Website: bh-photo
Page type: billing-address
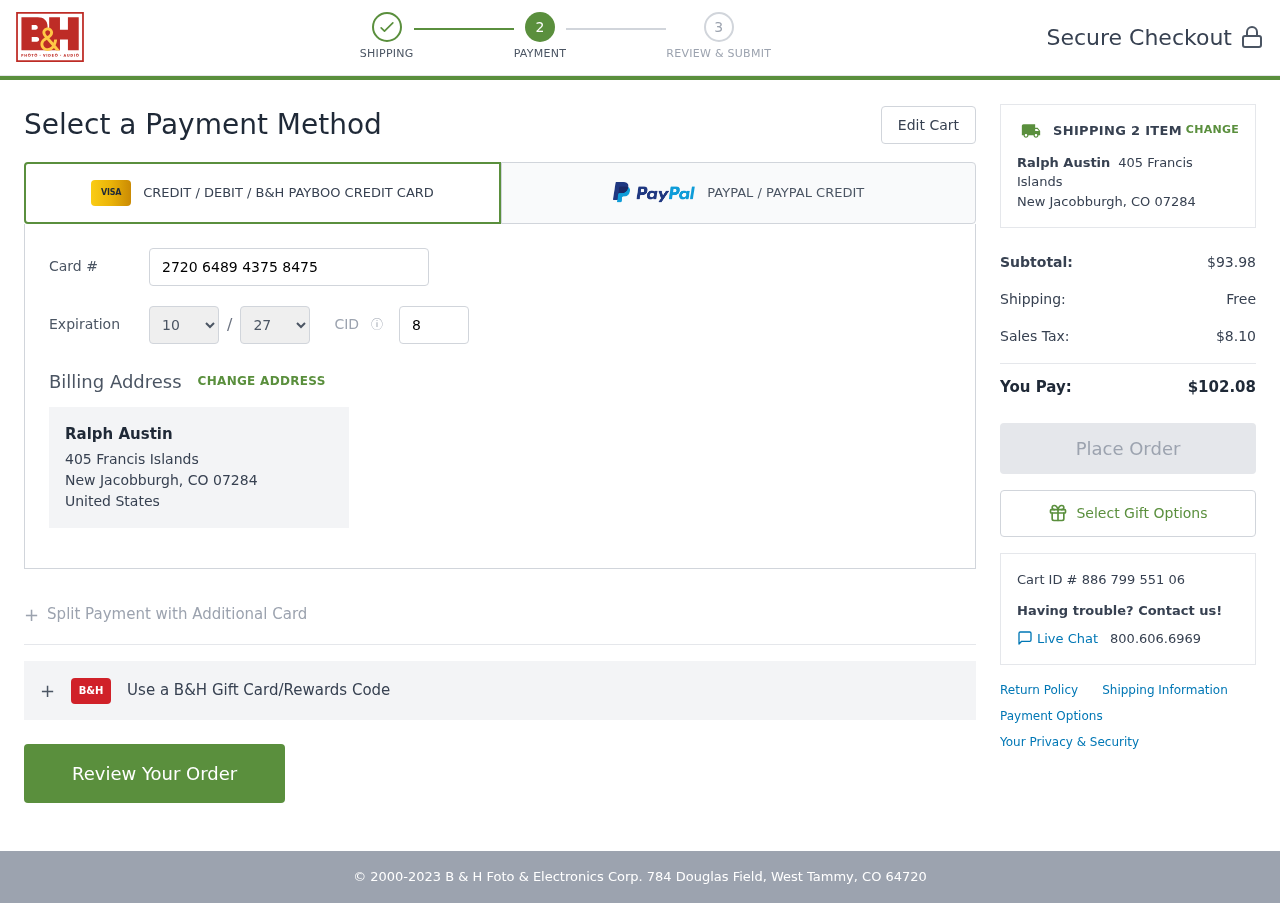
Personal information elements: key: PII_CARD_CVV
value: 837
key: PII_CARD_EXPIRY_MONTH
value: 10
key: PII_CARD_EXPIRY_YEAR
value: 27
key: PII_CARD_NUMBER
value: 2720 6489 4375 8475
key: PII_CITY_STATE_ZIP
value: New Jacobburgh, CO 07284
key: PII_COUNTRY
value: United States
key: PII_FULLNAME
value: Ralph Austin
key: PII_STREET
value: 405 Francis Islands
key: PII_FULLNAME2
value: Ralph Austin
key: PII_STREET2
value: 405 Francis Islands
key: PII_CITY_STATE_ZIP2
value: New Jacobburgh, CO 07284
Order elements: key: ORDER_NUM_ITEMS
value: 2
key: ORDER_SUBTOTAL
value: $93.98
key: ORDER_SHIPPING_COST
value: Free
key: ORDER_TAX
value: $8.10
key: ORDER_TOTAL
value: $102.08
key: ORDER_ID
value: Cart ID # 886 799 551 06